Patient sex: M
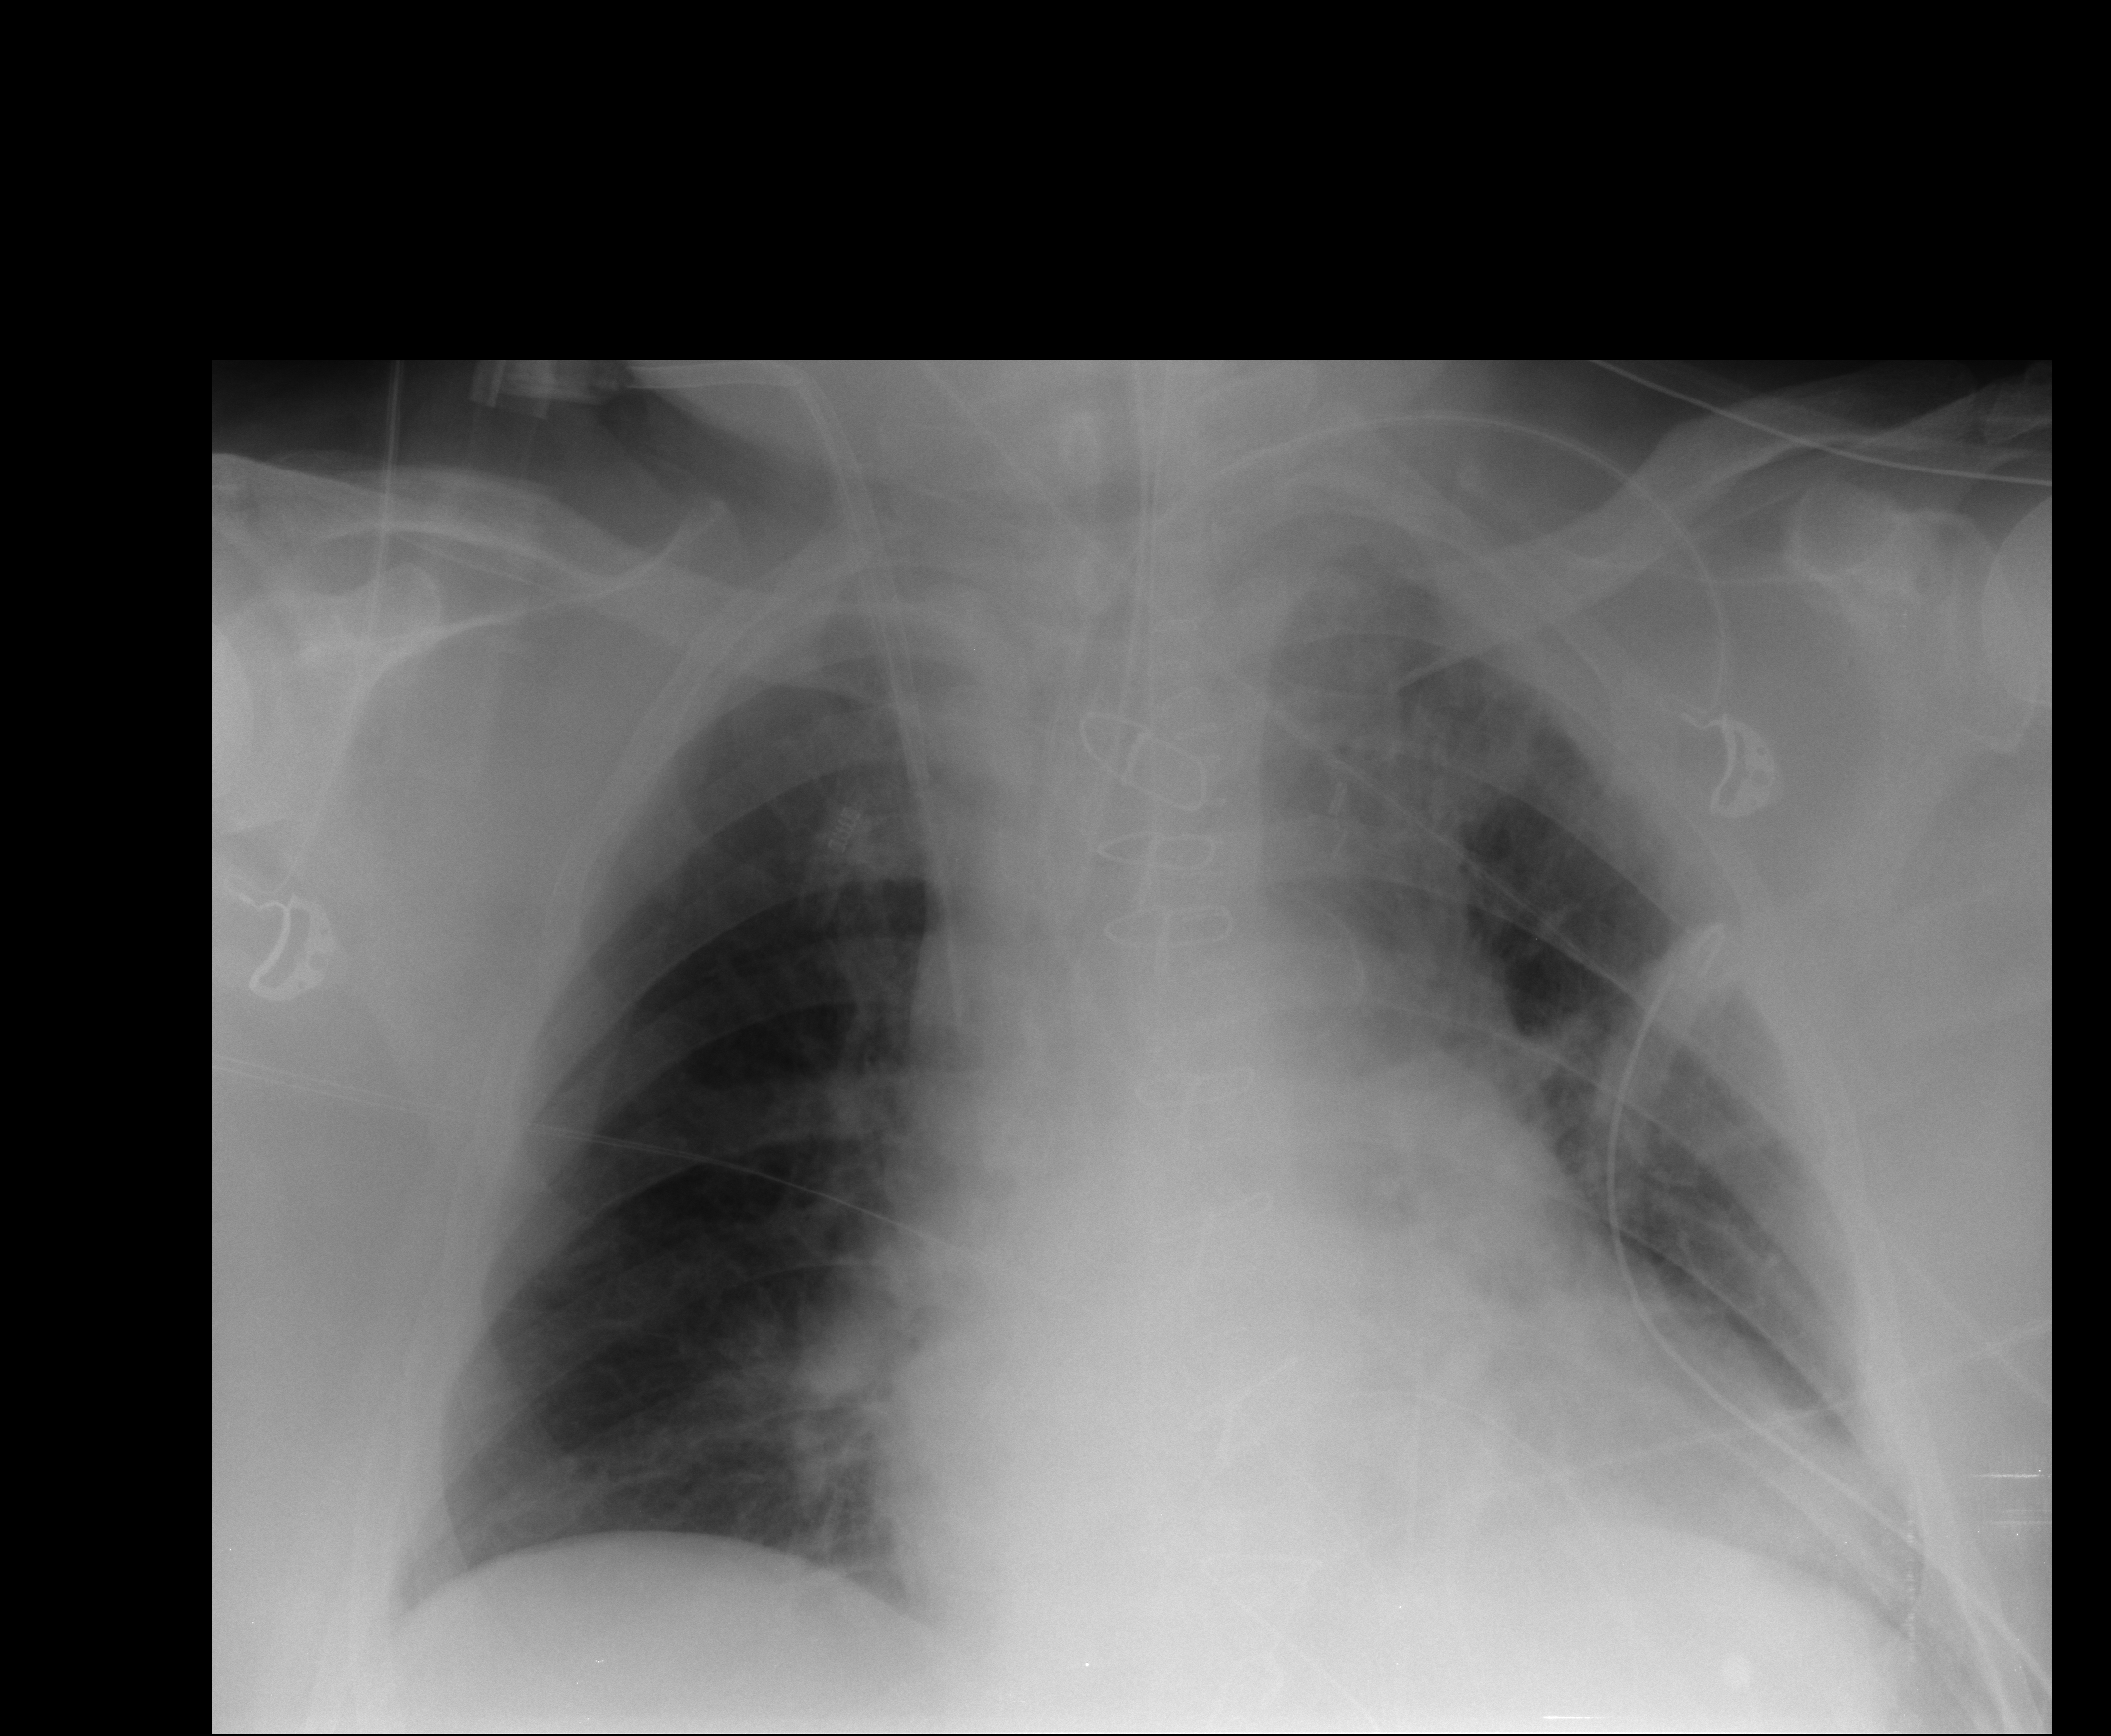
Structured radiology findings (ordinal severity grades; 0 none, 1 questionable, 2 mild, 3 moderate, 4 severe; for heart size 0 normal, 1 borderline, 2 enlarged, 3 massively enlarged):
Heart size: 2
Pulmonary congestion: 2
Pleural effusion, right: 0
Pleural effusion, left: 1
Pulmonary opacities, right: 0
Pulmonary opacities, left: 2
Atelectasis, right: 2
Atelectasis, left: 2